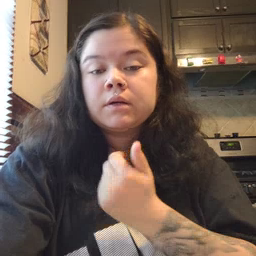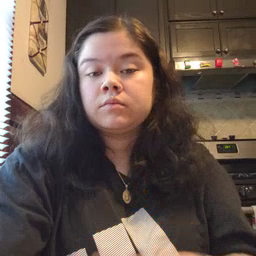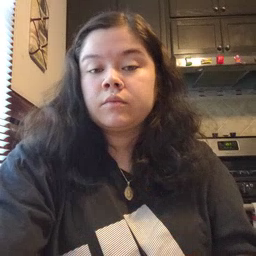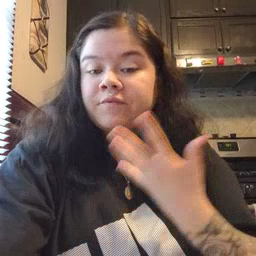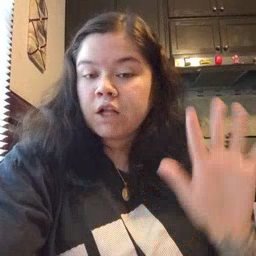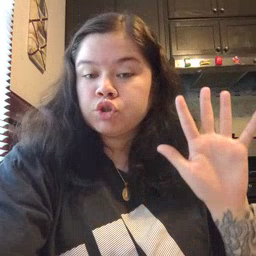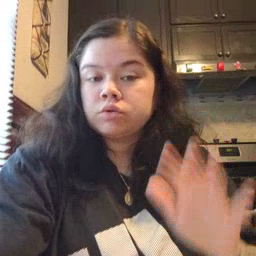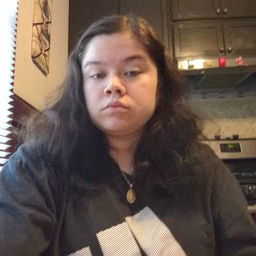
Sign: finish